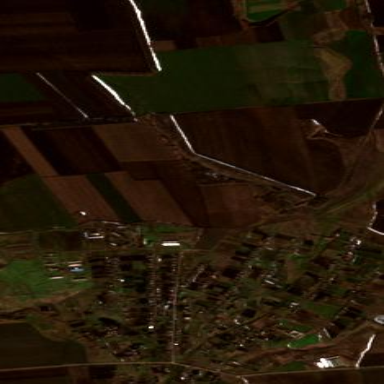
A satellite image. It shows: Picturesque farmland scene.